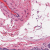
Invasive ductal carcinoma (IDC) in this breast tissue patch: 1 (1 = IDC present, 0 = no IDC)